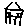
Label: house